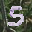
Label: 5